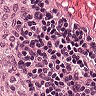
Metastatic tissue present: no